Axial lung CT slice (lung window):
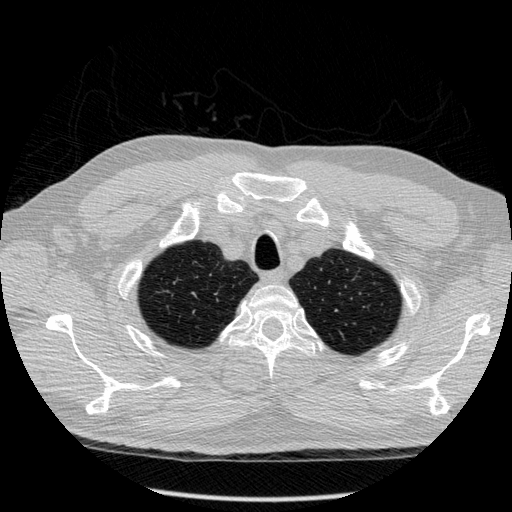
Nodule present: no